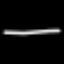
Label: line